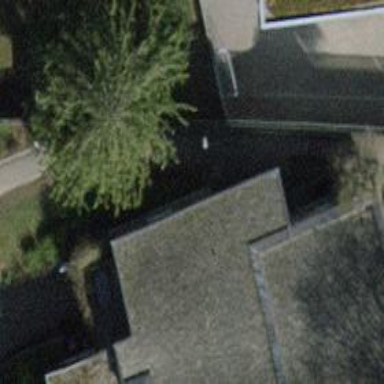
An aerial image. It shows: Paved footway.